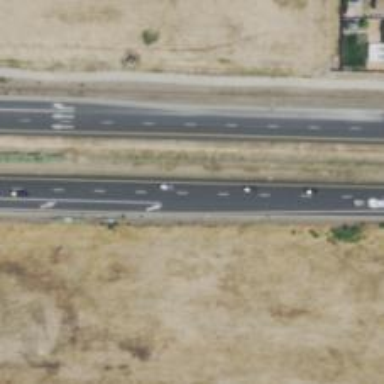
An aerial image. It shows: This image shows trunk highway that functions as expressway.